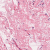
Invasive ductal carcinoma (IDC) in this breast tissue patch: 0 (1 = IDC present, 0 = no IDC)